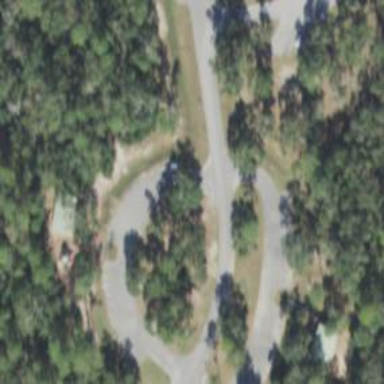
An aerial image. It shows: Road with stop sign.